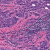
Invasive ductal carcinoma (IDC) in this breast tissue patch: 1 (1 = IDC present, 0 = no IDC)